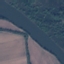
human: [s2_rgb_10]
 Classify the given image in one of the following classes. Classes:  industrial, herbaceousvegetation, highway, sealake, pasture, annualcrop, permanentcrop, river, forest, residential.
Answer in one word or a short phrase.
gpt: River